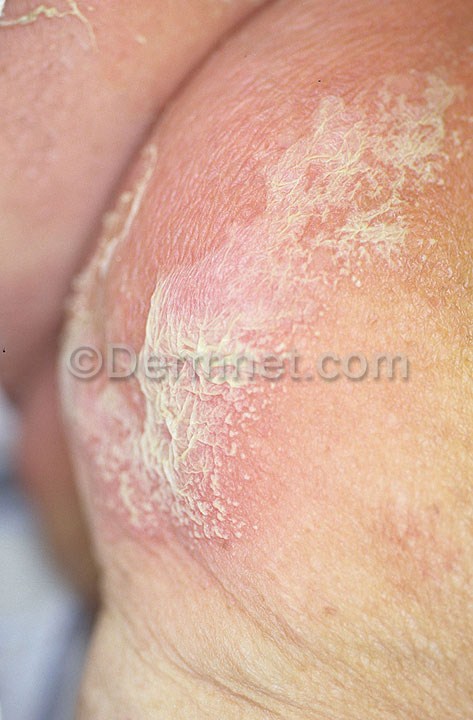
Disease: Exanthems and Drug Eruptions